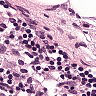
Metastatic tissue present: no